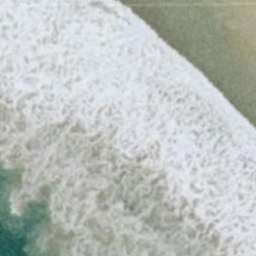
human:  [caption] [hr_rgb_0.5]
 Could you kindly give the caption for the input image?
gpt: The waves slapping a white sand beach over and over again .

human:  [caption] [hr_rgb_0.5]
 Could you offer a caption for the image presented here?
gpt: The waves come over again and again to the sand beach and throw up white foam .

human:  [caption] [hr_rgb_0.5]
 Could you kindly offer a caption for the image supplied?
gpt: The waves violently slapping a white sand beach over and over again .

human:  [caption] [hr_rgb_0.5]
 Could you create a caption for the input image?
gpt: The waves slapping a white sand beach .

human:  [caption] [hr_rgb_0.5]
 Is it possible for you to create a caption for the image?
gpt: This is a beach with blue sea and sand .